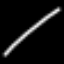
Label: line